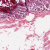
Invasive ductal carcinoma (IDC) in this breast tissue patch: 0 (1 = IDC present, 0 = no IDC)